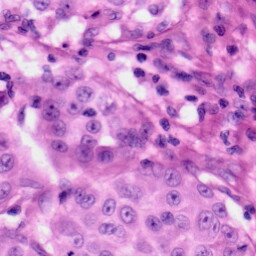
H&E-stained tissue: Skin